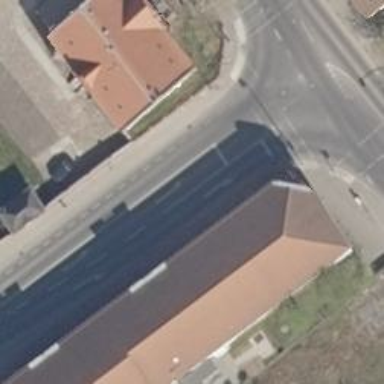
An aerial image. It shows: Unclassified road with asphalt surface. It has lanes for both sidewalk and cycleway.